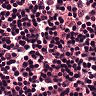
Metastatic tissue present: no